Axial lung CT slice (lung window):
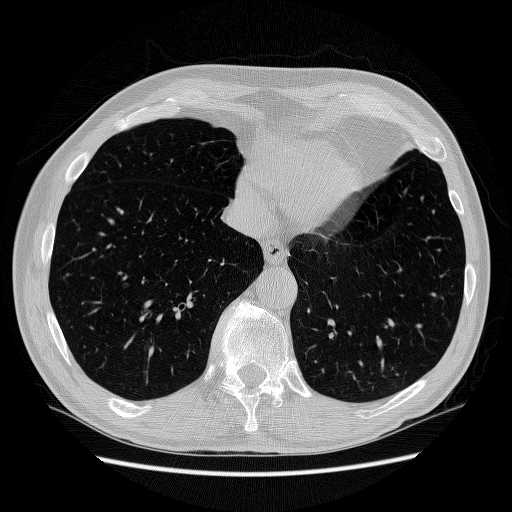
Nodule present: no